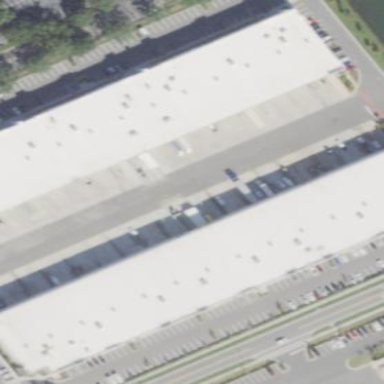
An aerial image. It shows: Warehouse building.